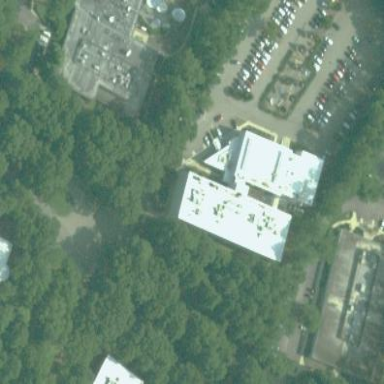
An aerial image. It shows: Commercial building.